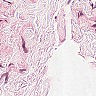
Metastatic tissue present: no